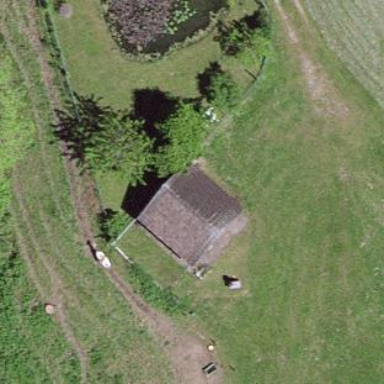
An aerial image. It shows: Shed building.